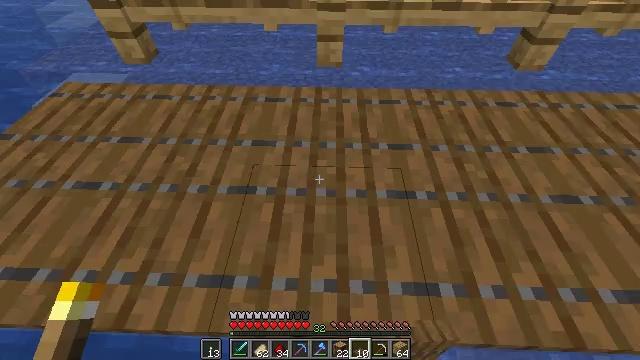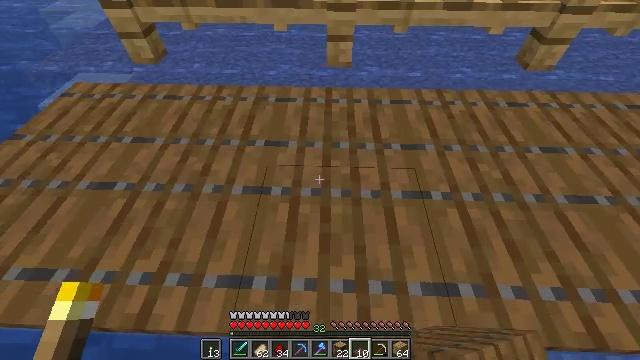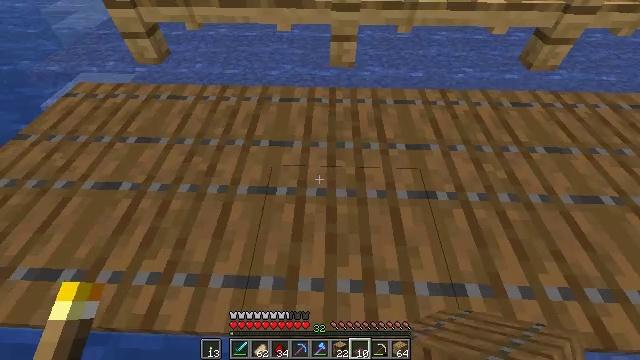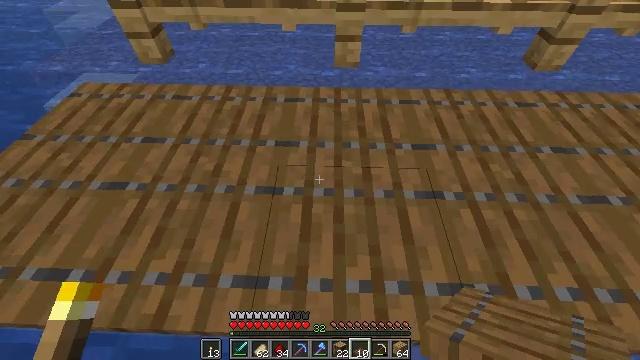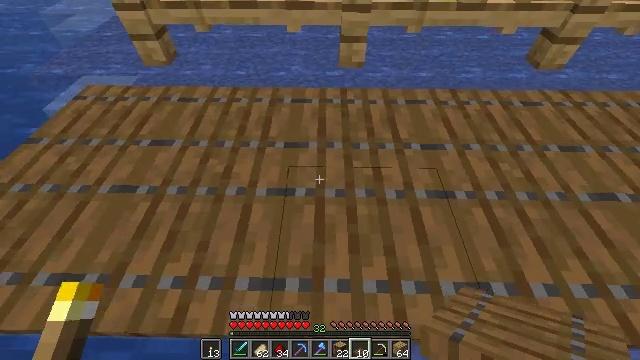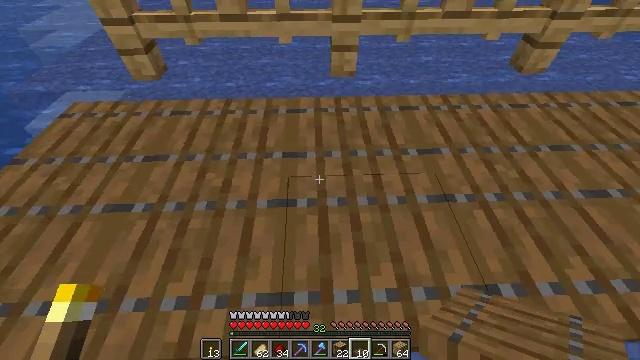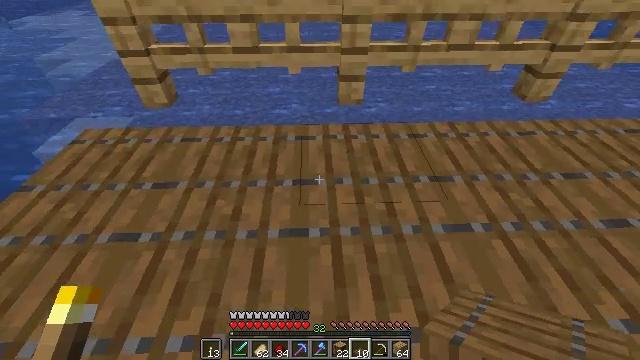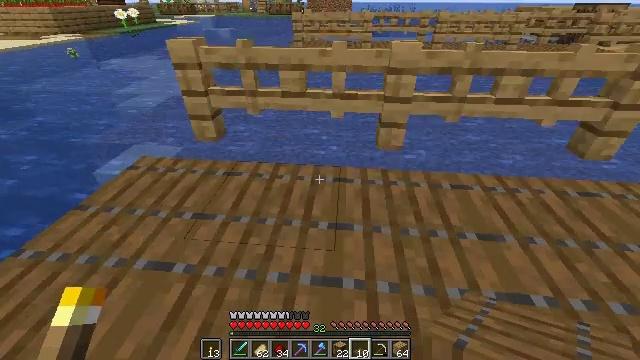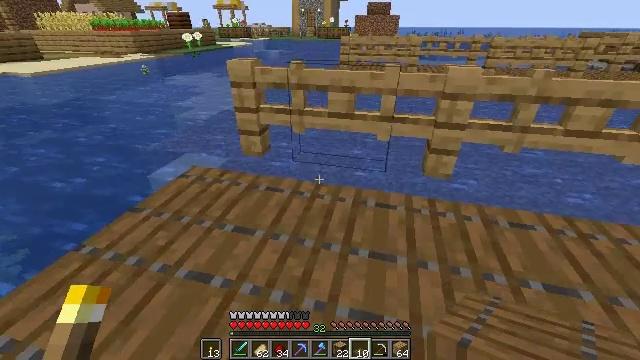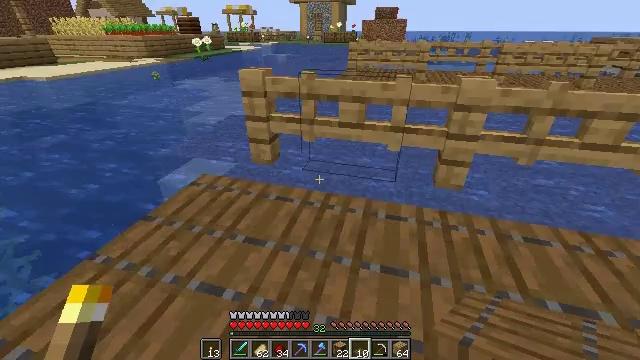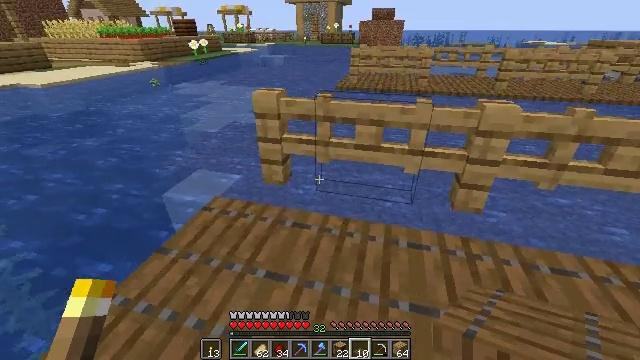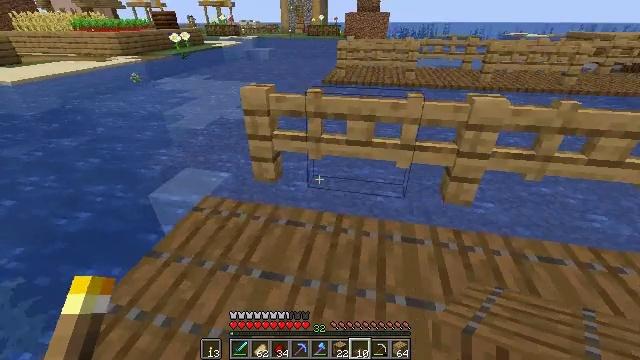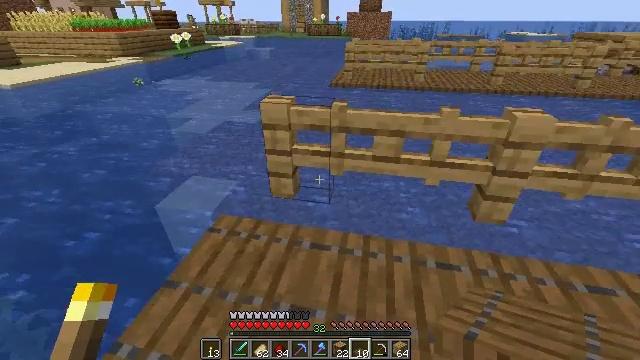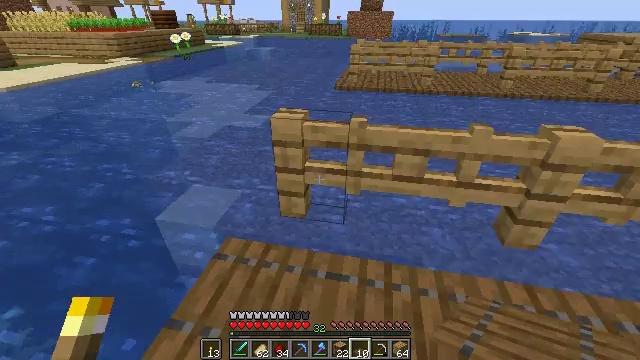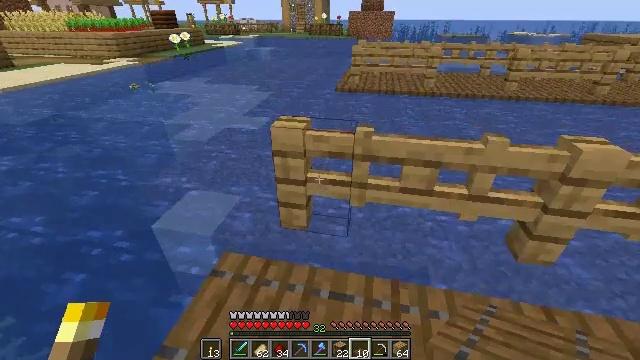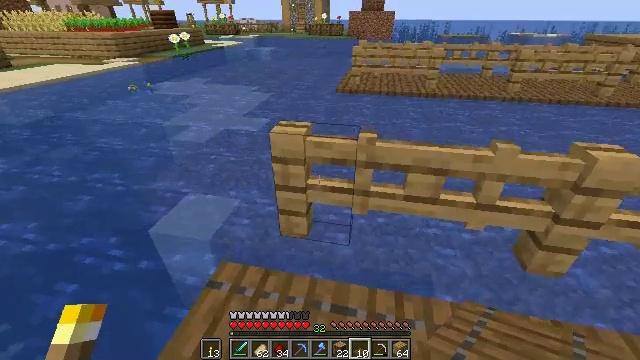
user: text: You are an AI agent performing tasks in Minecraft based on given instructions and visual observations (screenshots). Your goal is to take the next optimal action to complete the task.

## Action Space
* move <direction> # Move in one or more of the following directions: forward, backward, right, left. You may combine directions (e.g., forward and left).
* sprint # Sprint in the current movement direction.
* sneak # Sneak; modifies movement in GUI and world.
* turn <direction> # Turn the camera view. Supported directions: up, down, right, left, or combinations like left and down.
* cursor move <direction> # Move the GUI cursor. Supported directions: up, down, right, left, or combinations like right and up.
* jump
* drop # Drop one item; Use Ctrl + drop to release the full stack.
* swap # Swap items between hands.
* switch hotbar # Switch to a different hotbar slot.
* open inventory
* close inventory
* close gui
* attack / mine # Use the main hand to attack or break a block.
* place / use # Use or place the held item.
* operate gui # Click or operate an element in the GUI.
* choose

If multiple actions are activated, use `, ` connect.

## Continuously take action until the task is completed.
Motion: motion action
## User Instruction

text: Gather the oak fence pieces.
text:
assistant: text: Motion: move left, sneak
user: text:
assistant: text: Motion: move left, sneak
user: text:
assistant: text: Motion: move left, sneak
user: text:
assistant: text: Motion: move left, sneak
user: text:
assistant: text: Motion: move forward and move left, sneak, turn right and up
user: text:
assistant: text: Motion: move forward and move left, sneak, turn up
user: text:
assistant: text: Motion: move forward and move left, sneak, turn left and up
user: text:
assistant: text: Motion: move forward and move left, turn left and up
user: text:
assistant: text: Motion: move forward and move left, turn left
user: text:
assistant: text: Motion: move forward and move left
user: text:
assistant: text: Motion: move forward and move left, turn right and down
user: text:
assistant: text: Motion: move forward and move left
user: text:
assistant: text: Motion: move forward
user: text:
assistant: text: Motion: move forward
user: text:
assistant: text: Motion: move forward
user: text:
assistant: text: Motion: turn right and down
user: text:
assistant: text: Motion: turn right and down
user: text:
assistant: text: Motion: turn right
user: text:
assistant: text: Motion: turn right and up
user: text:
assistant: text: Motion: move forward, turn right and up
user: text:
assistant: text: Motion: move forward, turn right and up
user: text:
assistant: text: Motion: move forward, turn right
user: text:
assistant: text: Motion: move forward
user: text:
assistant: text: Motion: move forward
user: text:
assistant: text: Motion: move forward
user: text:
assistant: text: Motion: move forward
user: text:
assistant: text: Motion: no_op
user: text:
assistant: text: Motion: no_op
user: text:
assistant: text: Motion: no_op
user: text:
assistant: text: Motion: no_op